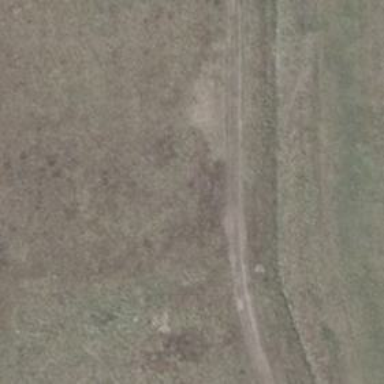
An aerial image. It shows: Track road with grass surface.